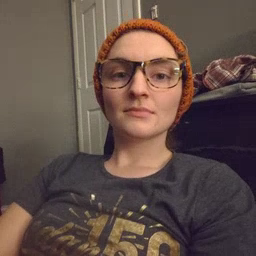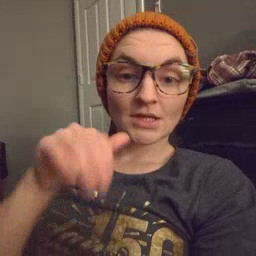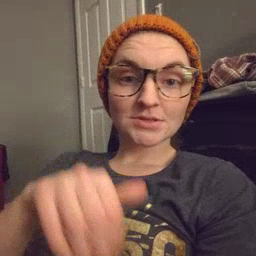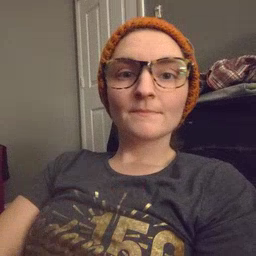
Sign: night